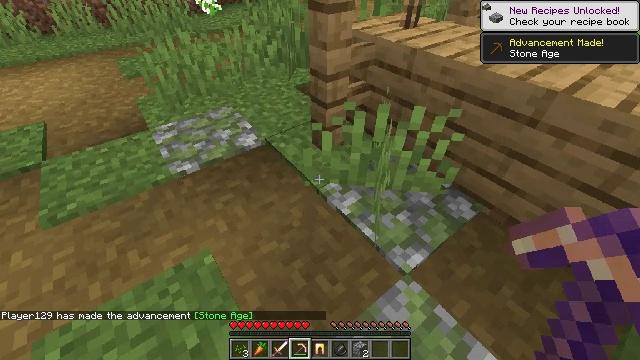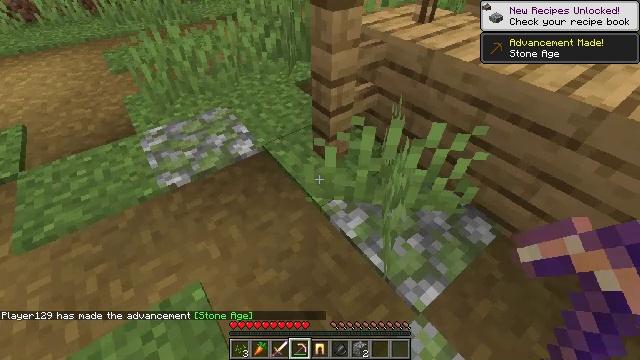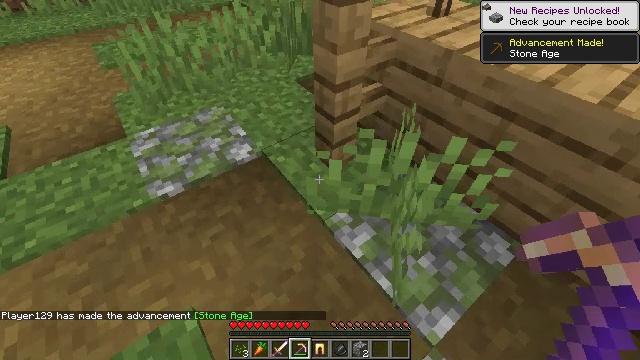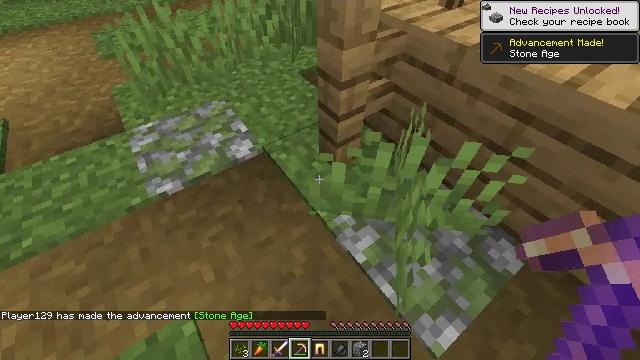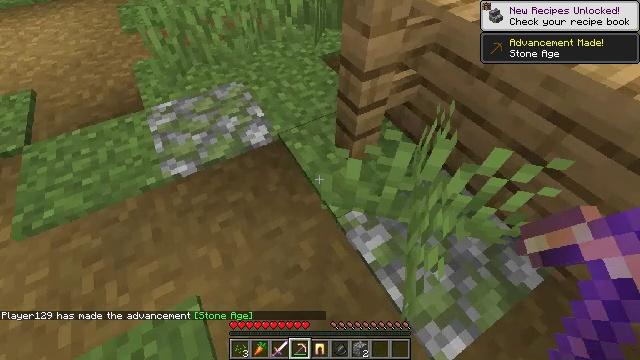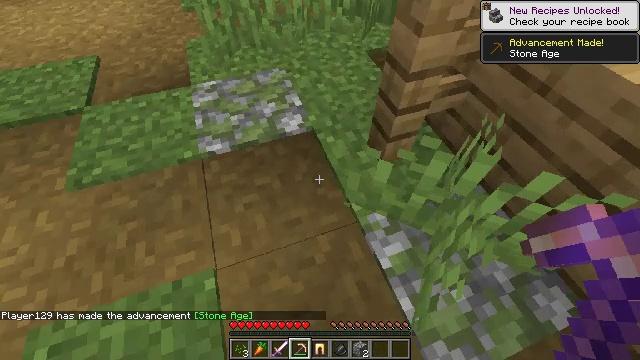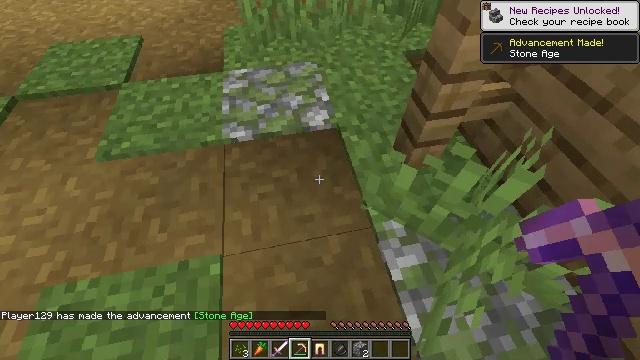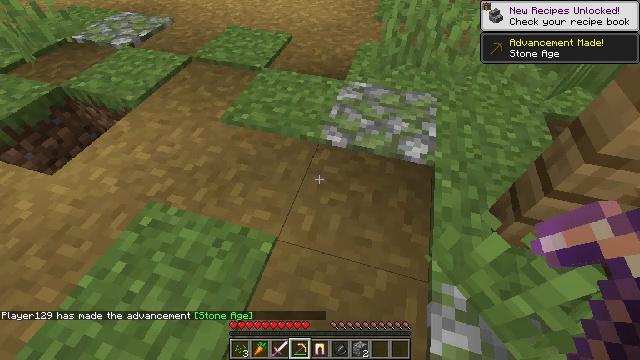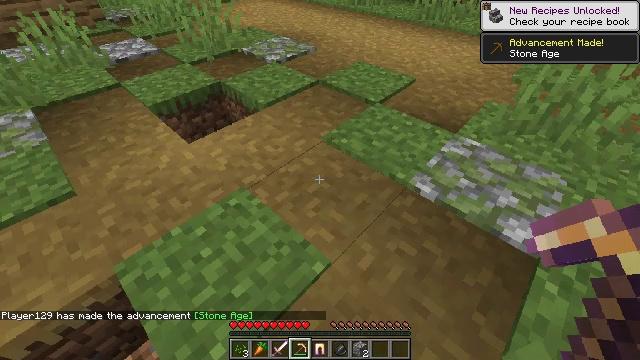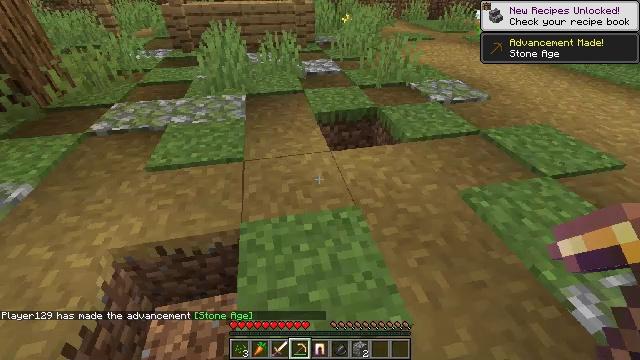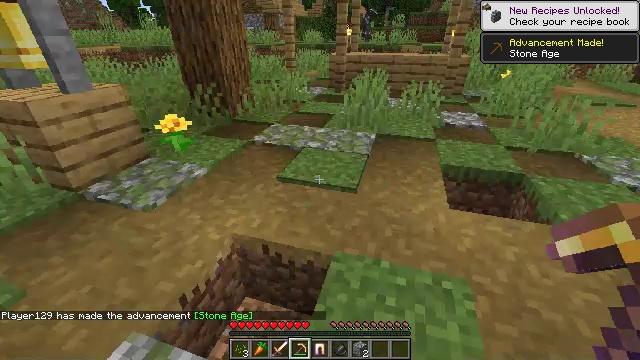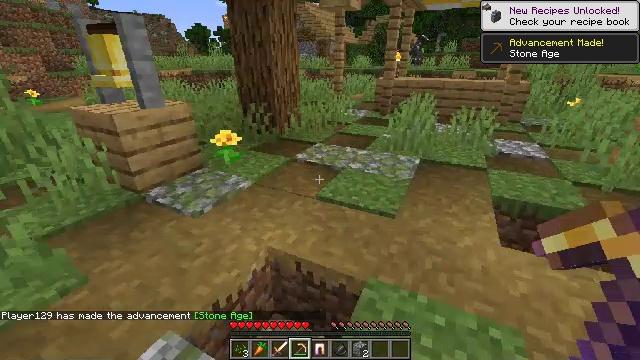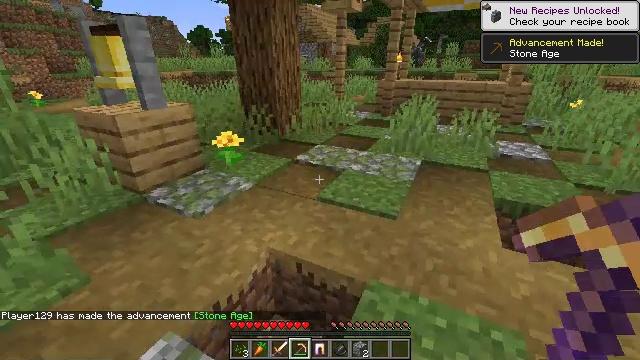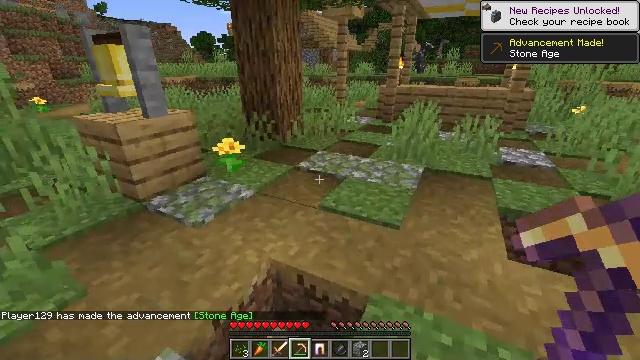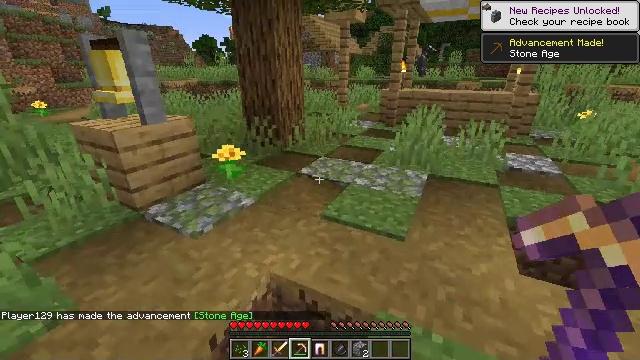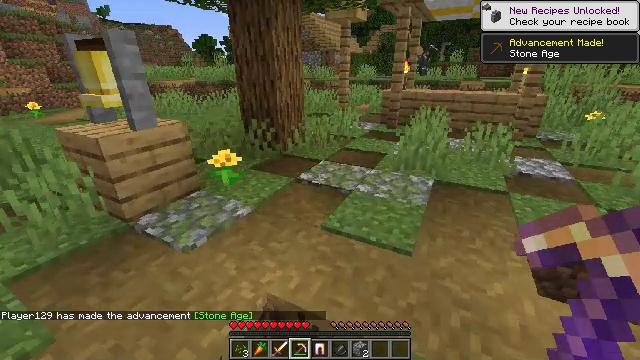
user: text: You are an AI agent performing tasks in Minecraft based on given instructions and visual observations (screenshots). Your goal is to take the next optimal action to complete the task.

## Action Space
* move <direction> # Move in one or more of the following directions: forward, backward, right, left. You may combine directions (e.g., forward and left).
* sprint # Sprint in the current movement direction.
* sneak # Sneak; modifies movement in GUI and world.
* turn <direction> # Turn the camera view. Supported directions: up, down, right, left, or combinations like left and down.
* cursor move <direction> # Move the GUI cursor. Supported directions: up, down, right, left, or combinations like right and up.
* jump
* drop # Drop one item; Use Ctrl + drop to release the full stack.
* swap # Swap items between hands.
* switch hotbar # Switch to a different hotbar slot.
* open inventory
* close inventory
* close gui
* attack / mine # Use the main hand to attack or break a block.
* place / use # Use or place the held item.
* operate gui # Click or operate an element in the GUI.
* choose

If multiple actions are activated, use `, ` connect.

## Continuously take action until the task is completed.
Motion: motion action
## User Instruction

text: Collect cobblestone blocks for construction.
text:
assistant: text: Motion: move forward, turn down
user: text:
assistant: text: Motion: move forward, turn down
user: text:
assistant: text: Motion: turn left and down
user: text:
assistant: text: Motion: turn left and down
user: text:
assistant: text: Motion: turn left and down
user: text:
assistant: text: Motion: turn left
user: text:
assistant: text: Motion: turn left and up
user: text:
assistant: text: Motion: turn left and up
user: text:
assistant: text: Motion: turn left and up
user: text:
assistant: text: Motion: turn left and up
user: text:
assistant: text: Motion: turn left and up
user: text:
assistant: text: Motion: no_op
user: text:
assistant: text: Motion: move forward
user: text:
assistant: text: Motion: move forward
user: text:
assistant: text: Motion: move forward
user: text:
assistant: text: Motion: move forward
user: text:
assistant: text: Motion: move forward
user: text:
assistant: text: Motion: move forward
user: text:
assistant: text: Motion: move forward, turn left and down
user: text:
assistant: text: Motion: move forward, turn left and down
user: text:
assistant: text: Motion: move forward
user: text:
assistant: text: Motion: move forward
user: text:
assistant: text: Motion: move forward, turn down
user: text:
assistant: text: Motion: move forward
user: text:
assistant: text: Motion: move forward
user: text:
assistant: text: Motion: move forward
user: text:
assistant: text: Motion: move forward
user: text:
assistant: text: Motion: move forward, turn right
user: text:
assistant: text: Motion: move forward, turn right
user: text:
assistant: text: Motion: move forward, turn right